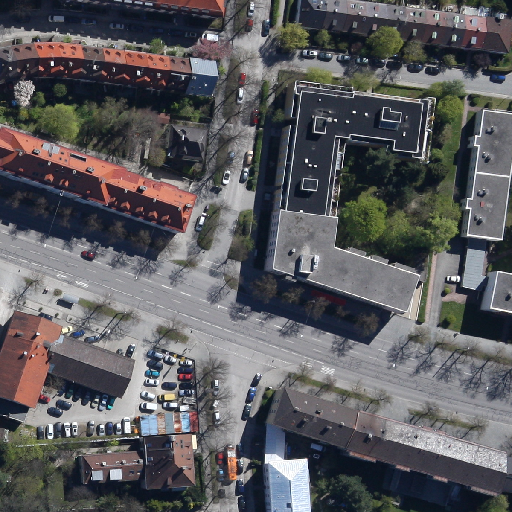
Referring expression: long truck in the parking area